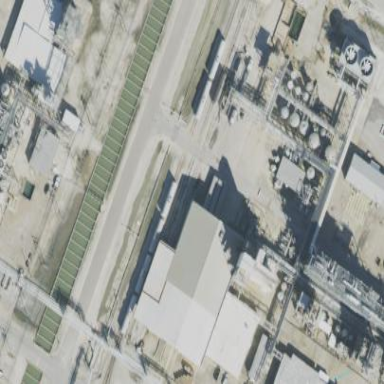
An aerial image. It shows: Industrial building.